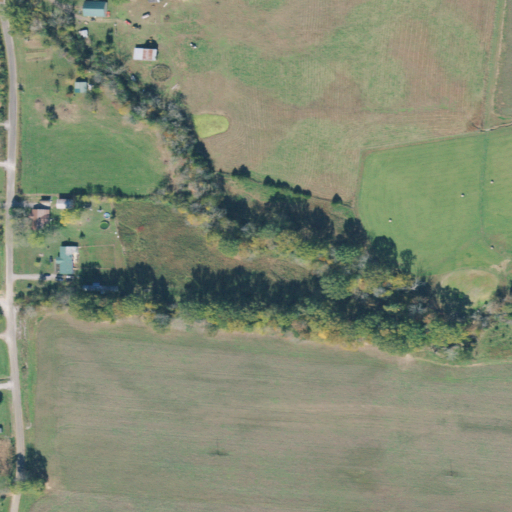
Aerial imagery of valley in Tennessee named Procter Hollow containing pasture, cultivated crops, open development, deciduous forest, low intensity development, and medium intensity development